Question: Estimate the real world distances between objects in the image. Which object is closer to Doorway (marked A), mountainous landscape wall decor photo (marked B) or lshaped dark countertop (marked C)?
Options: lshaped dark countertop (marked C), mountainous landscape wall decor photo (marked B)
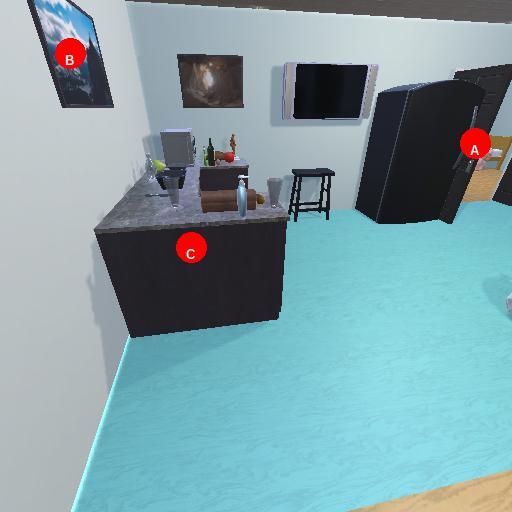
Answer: lshaped dark countertop (marked C)